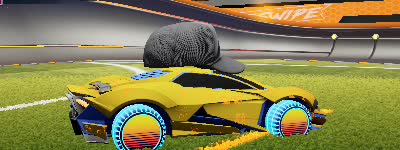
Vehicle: werewolf